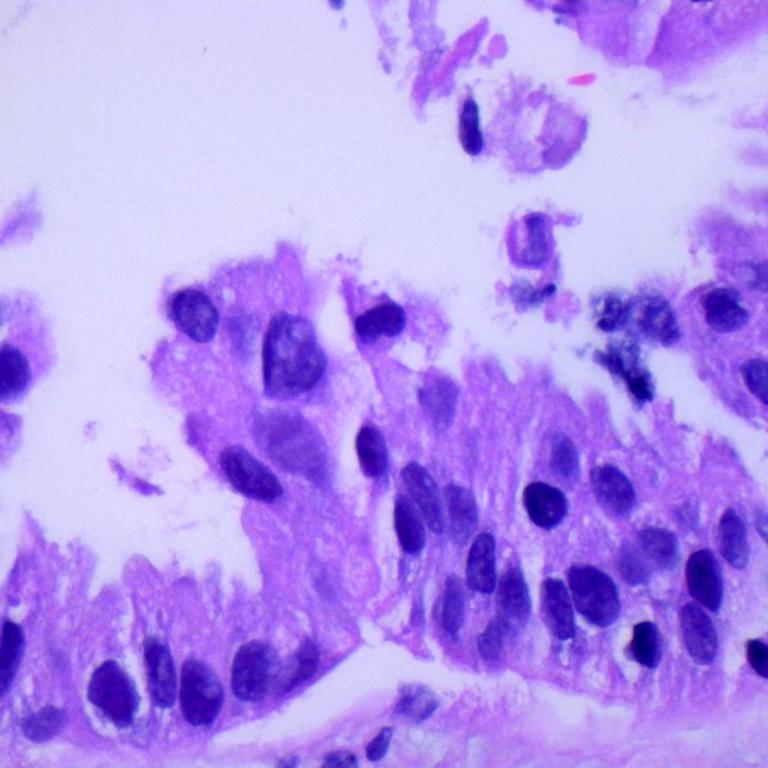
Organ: lung
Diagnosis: adenocarcinomas